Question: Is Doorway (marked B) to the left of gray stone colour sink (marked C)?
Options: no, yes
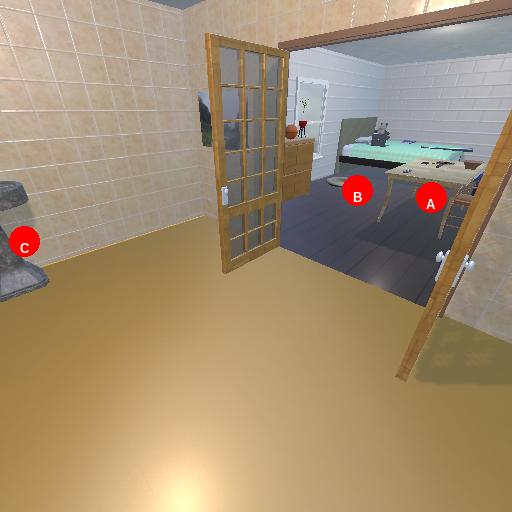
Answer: no